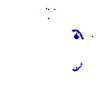
Particle: pion